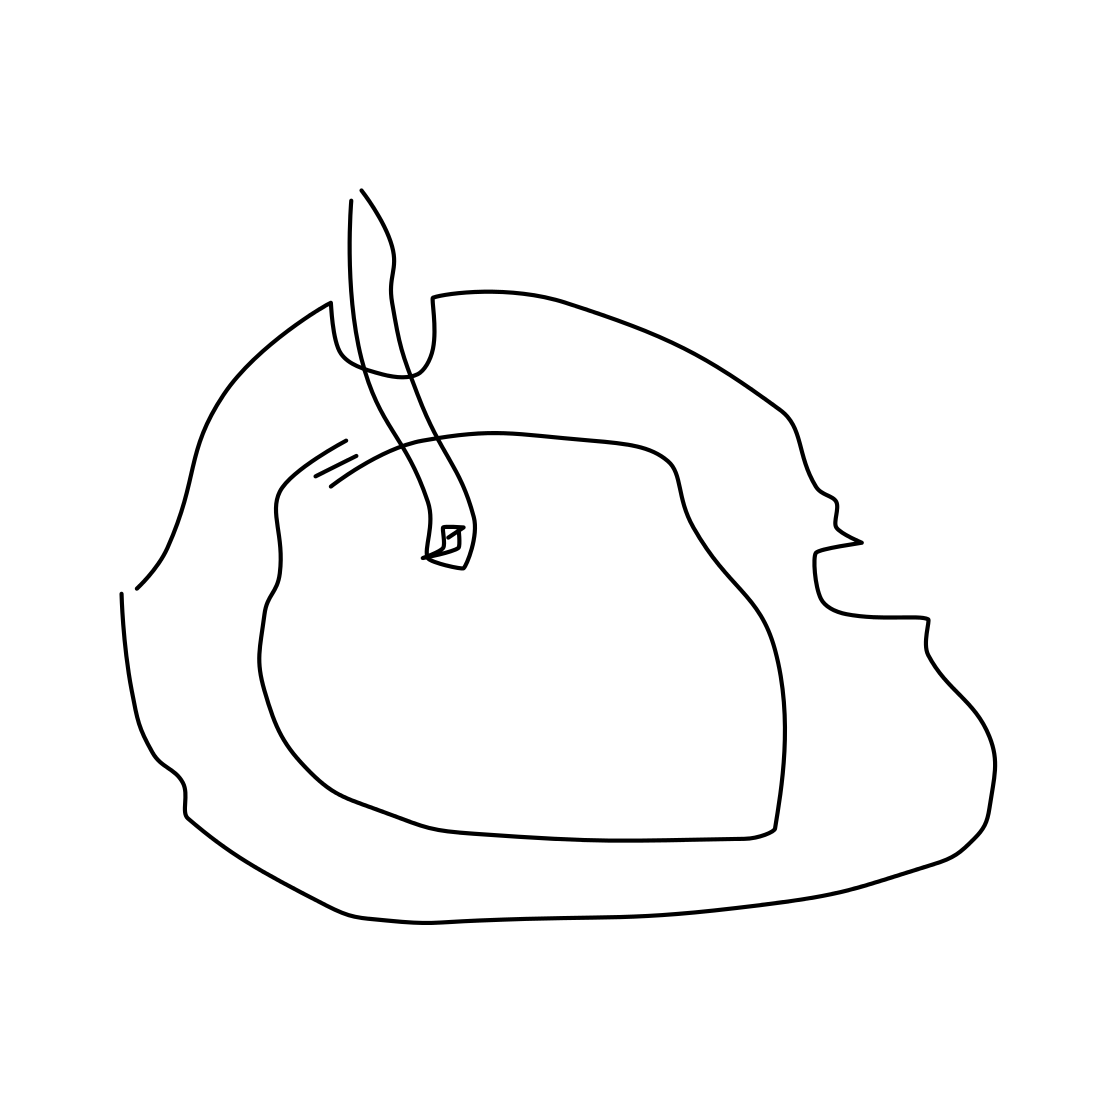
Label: ashtray